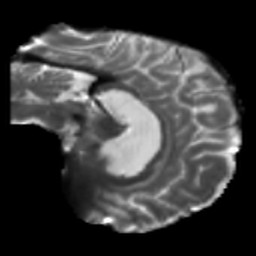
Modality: T2w
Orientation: sagittal
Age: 31
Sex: female
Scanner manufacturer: siemens
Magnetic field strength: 3 T
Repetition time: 5.25 s
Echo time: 0.08 s